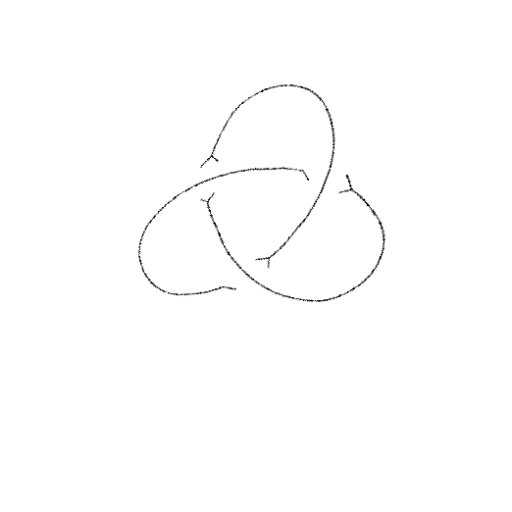
Crossing number: 3